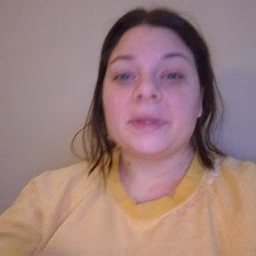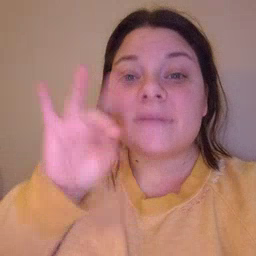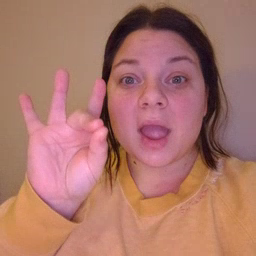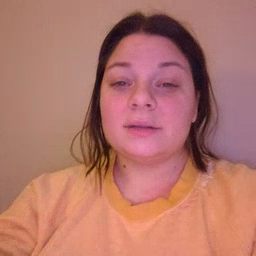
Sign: find